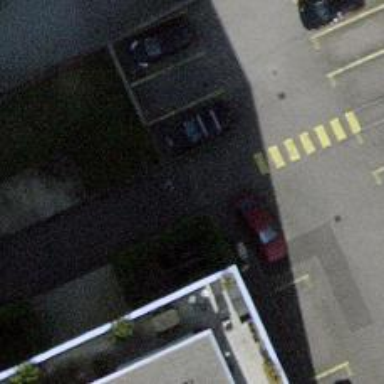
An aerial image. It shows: Bollard.